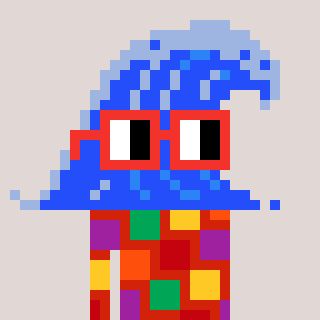
a pixel art character with square red glasses, a wave-shaped head and a red-colored body on a warm background